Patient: sex F, age 35
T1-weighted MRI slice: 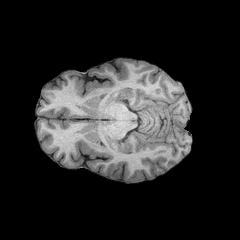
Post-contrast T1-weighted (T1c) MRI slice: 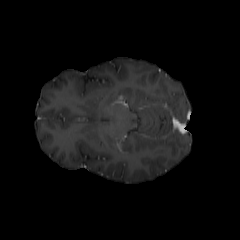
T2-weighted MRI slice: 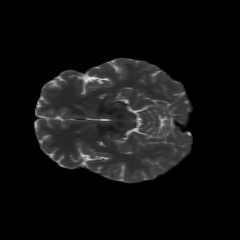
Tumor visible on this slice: no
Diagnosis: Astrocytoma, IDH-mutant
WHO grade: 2